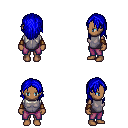
a pixel art fantasy rpg character, female body template, human, dark skin, steel chest armor, magenta pants, blue long hairstyle, leather bracers, four views (front, back, left, right), 2x2 character sprite sheet, small pixel art, hard edges, no anti-aliasing